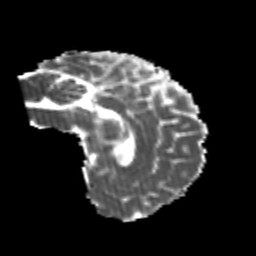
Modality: MD
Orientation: sagittal
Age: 25
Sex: male
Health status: healthy
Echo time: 0.074 s